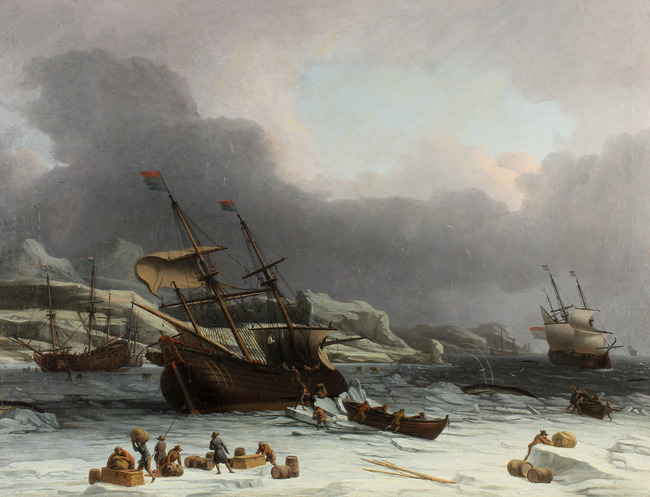
Title: Whaling ships
Artist: Aernout Smit
Earliest date: 1667
Latest date: 1710
Genre: painting
Iconography: Walvis
Keywords: marine (genre), whaleship, whaling, sailing ship, barrel (container), full-rigged ship, row boat, polar bear, whale, gull, winter, ice (water by form), mountain landscape